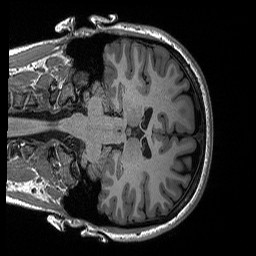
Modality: T1w
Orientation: coronal
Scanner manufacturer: siemens
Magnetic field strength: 3 T
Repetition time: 2.3 s
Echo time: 0.00288 s